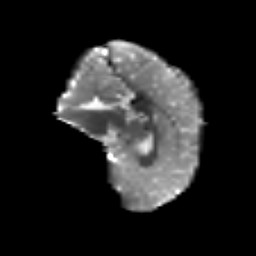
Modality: T2w
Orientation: sagittal
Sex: female
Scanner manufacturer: siemens
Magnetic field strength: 3 T
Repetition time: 5 s
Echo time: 0.071 s